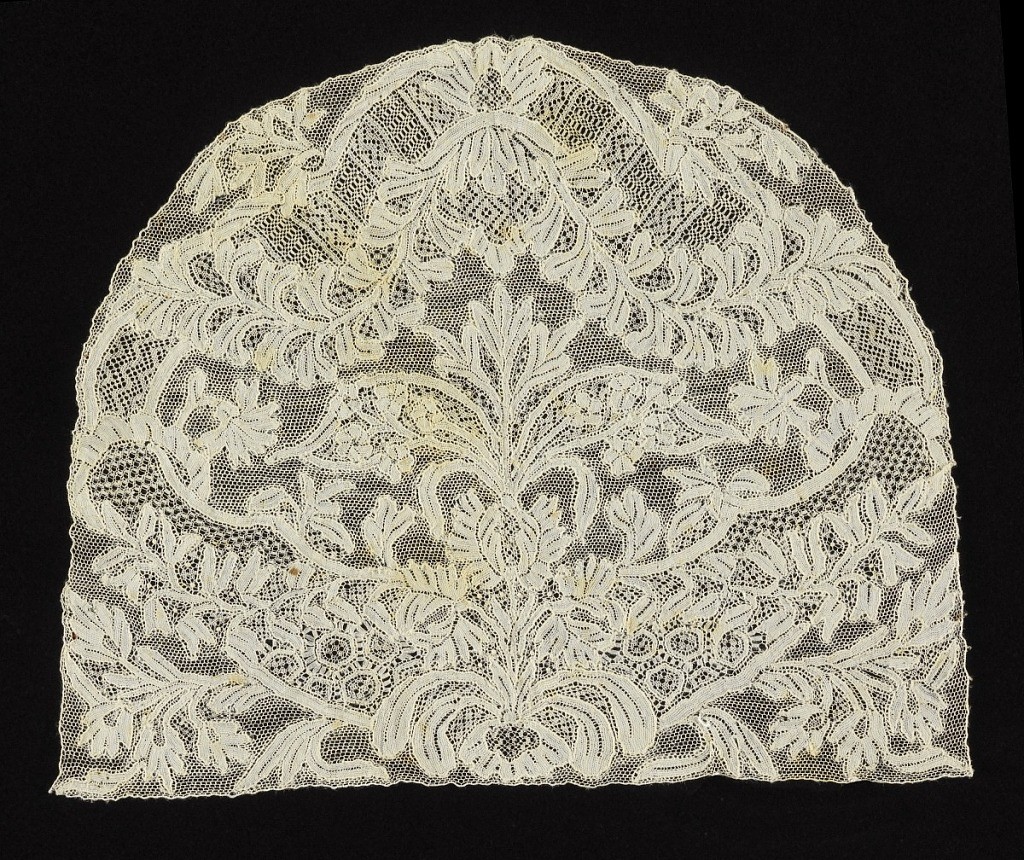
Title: Cap crown
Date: mid-18th century
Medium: linen Technique: needle lace with ground of loop and twist with twist return
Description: Cap crown with a pattern of symmetrical floral and foliated forms that are framed by scroll-like bands.